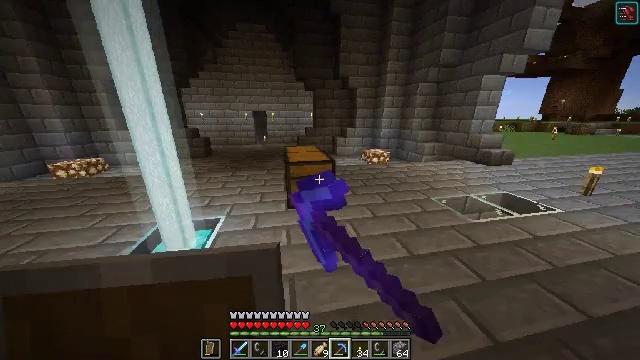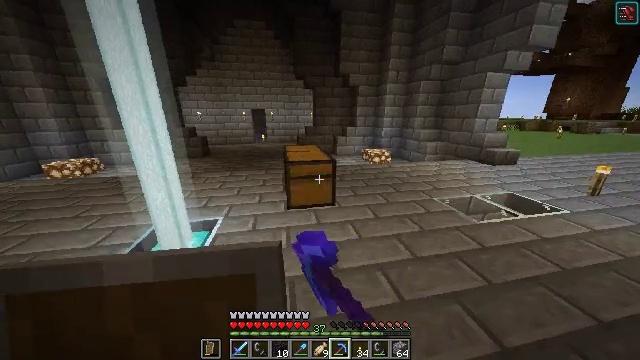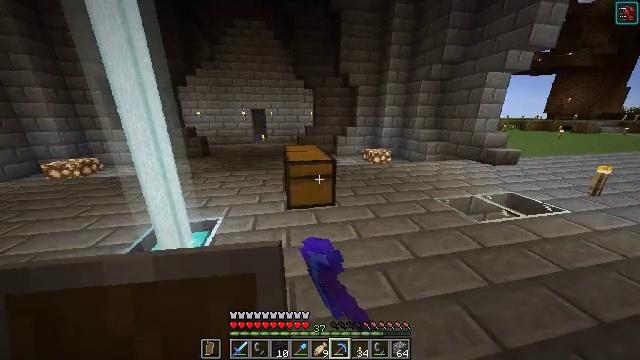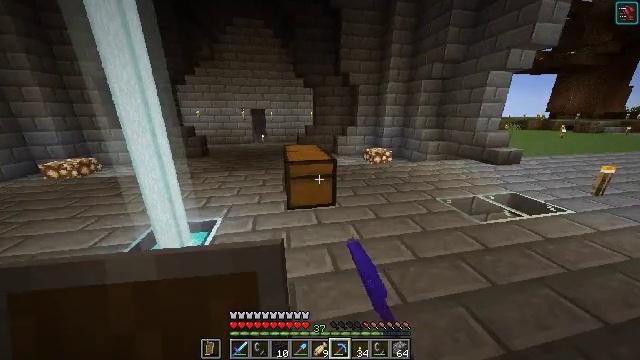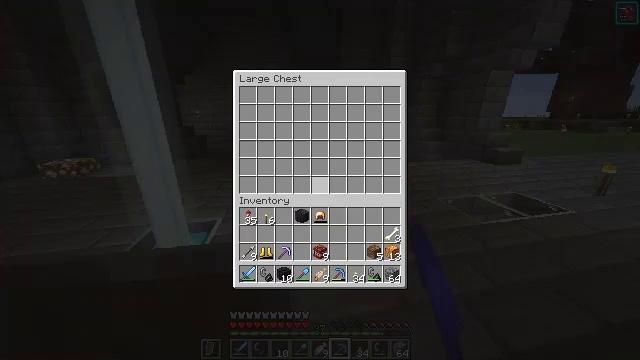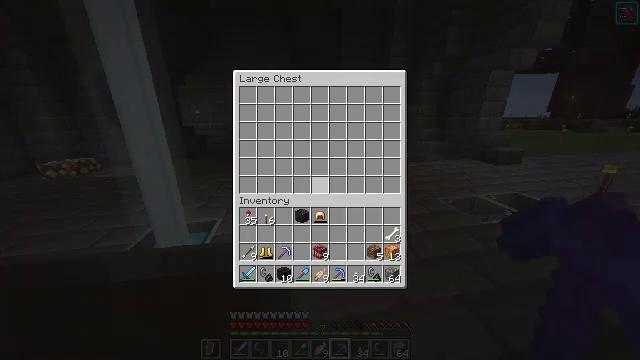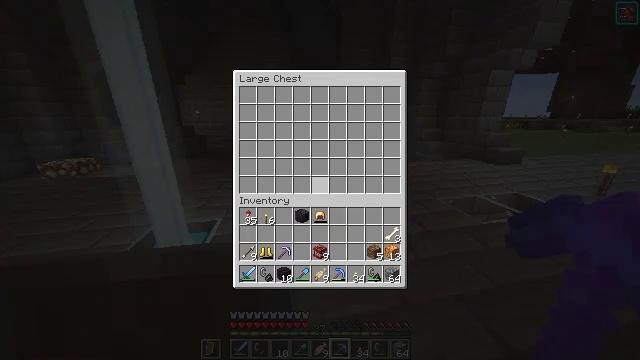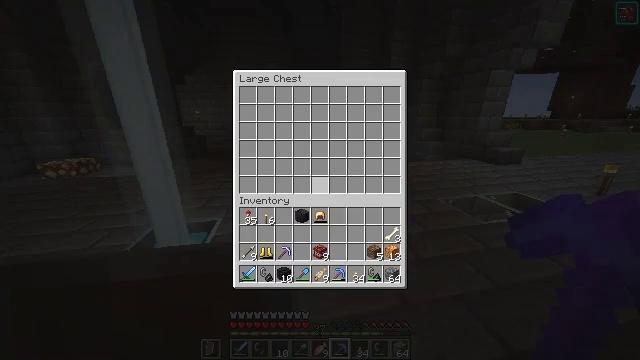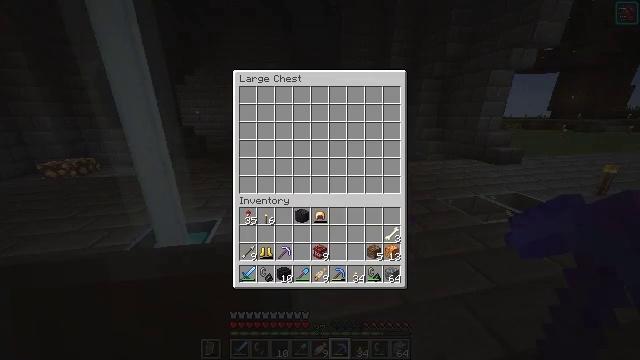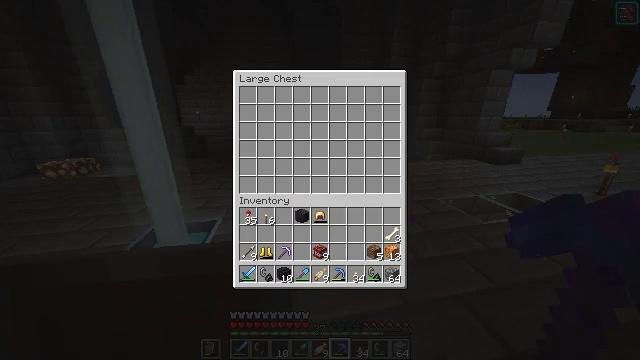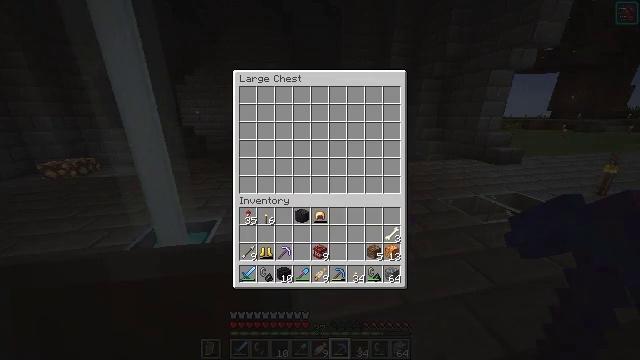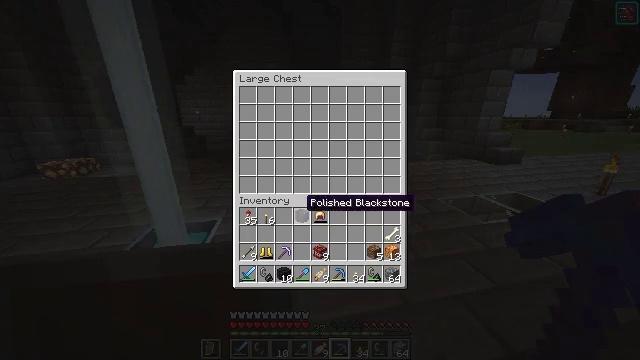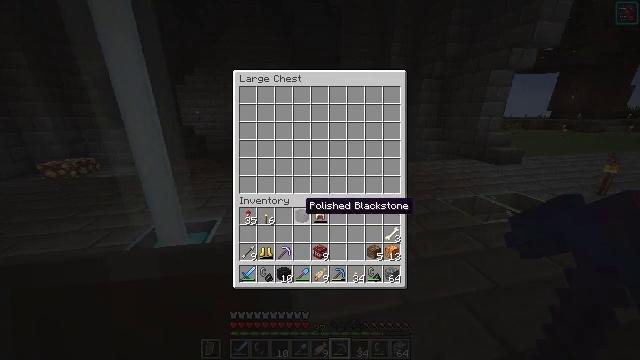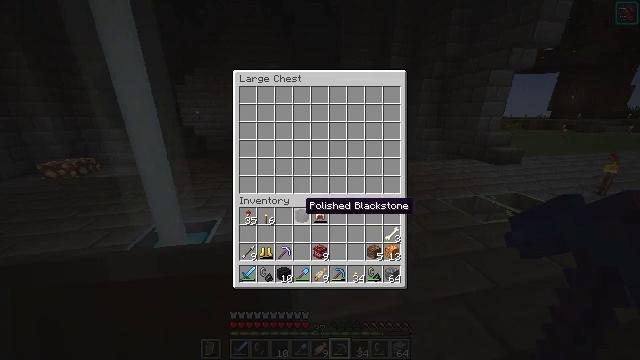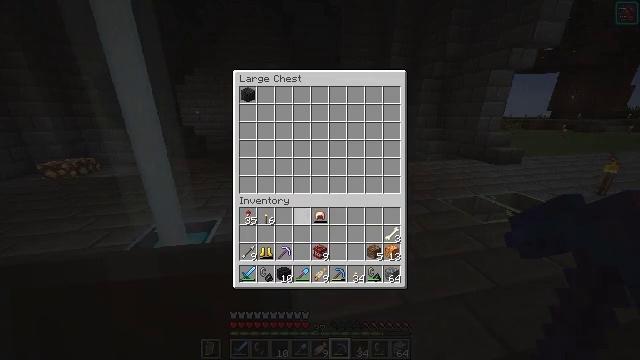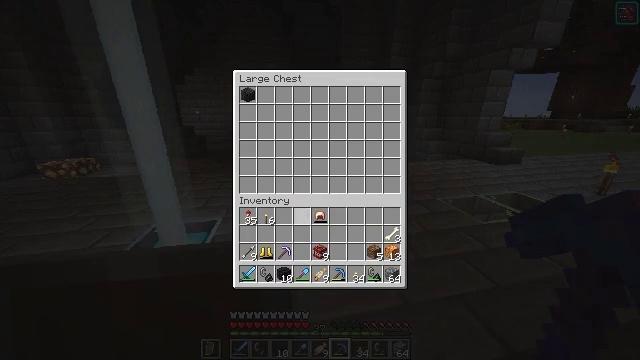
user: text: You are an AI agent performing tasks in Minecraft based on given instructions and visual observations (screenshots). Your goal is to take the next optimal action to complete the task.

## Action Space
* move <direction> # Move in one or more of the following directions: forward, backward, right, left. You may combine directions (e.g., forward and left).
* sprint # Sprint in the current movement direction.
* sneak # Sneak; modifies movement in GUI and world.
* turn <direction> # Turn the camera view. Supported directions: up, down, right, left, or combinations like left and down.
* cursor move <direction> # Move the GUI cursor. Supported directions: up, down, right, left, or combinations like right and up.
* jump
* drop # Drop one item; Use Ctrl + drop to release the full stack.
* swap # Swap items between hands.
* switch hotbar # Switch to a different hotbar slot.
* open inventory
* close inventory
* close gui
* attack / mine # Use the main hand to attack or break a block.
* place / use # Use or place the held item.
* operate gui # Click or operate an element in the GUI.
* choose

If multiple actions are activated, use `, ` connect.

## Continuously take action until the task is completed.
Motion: motion action
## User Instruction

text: Gather the crimson fungus.
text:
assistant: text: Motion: no_op
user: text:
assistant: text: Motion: no_op
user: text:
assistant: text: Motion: no_op
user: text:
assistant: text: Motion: open gui
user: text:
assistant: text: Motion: no_op
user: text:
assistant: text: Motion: sneak
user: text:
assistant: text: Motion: sneak
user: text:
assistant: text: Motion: sneak, cursor move down
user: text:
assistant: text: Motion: sneak
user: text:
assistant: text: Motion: sneak, cursor move left
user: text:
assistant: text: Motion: sneak
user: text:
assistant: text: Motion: sneak
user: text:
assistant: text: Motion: sneak
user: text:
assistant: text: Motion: sneak, choose
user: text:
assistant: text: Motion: sneak, choose
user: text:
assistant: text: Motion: sneak, cursor move down
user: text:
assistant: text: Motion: sneak, cursor move down
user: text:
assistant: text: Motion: sneak
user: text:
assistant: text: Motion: sneak
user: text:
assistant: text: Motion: sneak, choose
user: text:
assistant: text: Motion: sneak, choose
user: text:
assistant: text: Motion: sneak
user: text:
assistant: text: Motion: sneak, cursor move right and up
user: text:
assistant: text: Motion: sneak, cursor move right
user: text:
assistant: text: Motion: sneak, cursor move right and up
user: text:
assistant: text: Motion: sneak
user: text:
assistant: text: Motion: sneak
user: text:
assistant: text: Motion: sneak, cursor move down
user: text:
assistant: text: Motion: sneak
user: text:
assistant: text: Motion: sneak